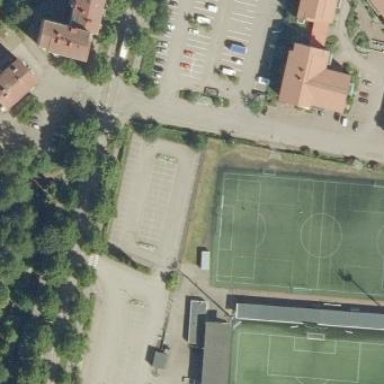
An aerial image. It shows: Soccer pitch for leisure land activities.